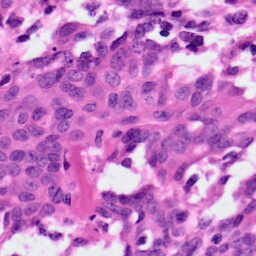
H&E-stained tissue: Ovarian